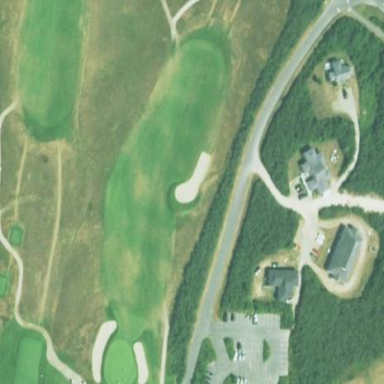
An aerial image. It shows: Golf fairway surrounded by grass.